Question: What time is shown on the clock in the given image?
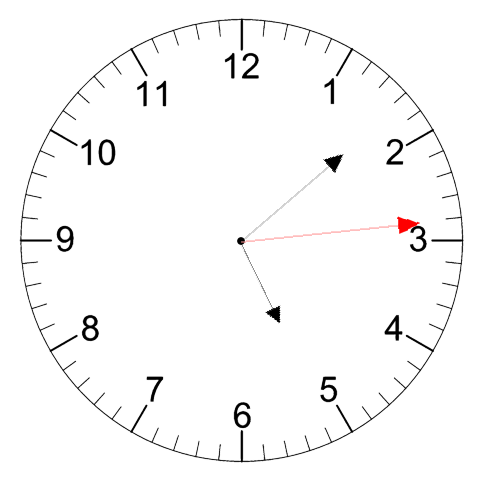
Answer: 05:08:14